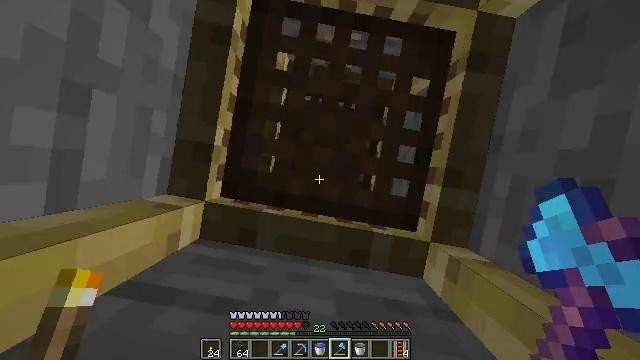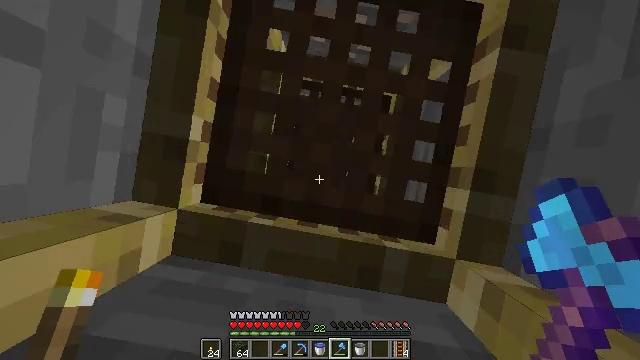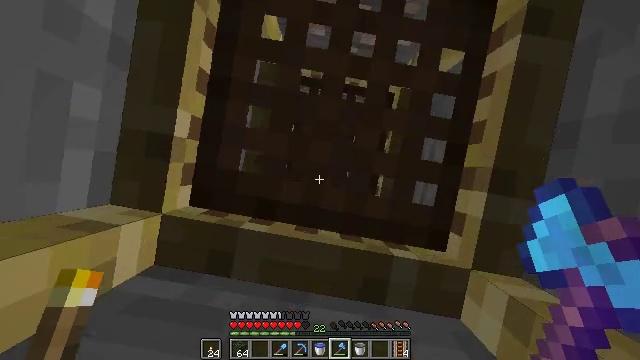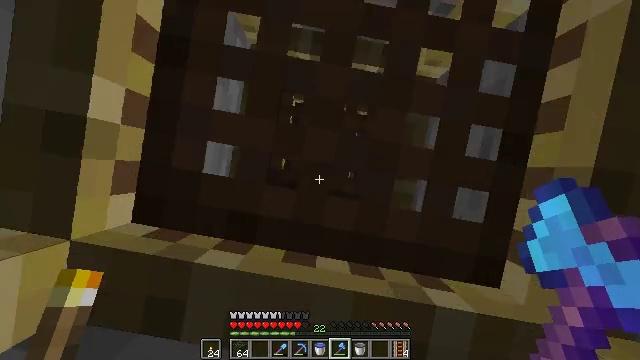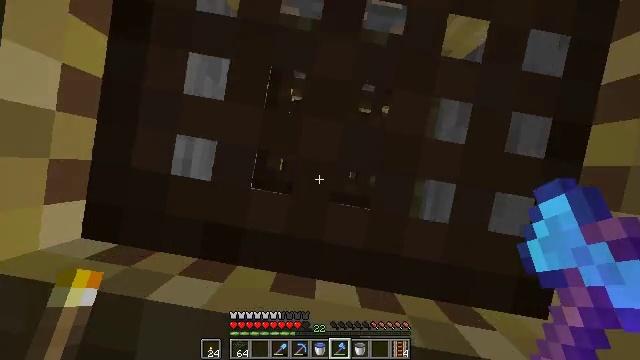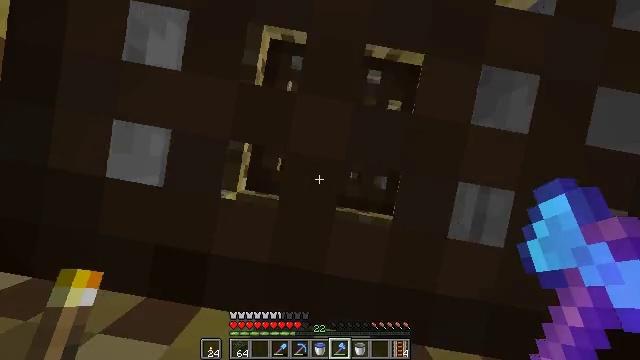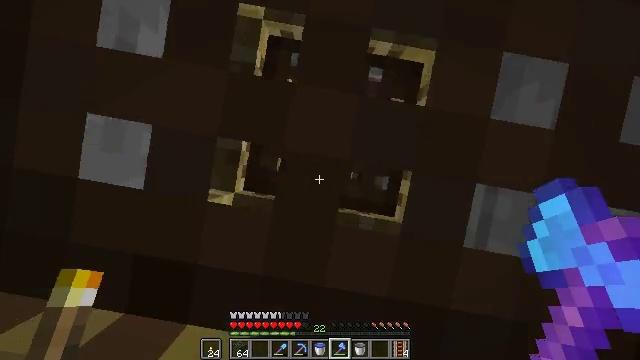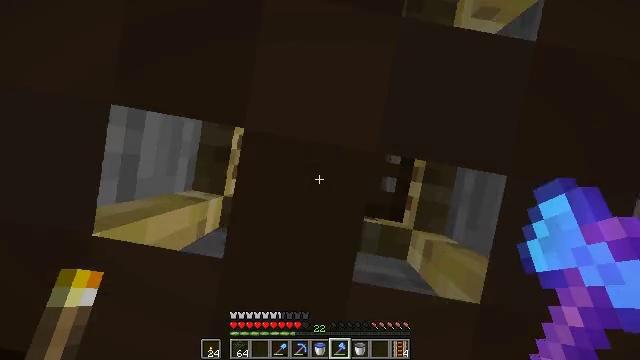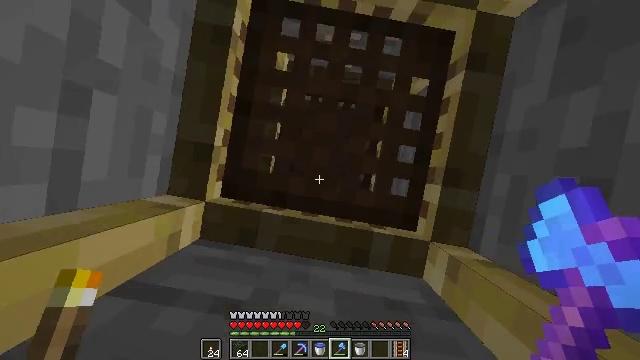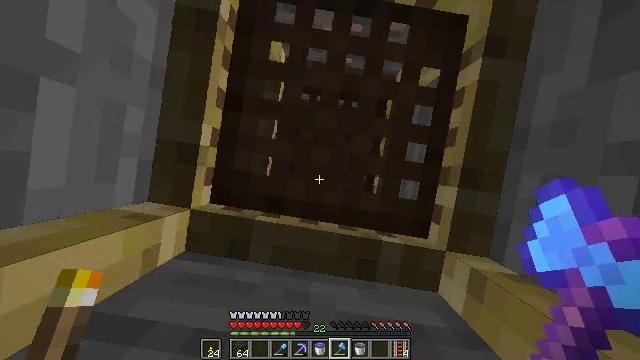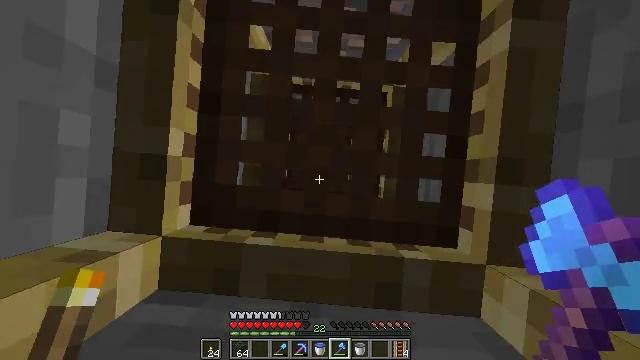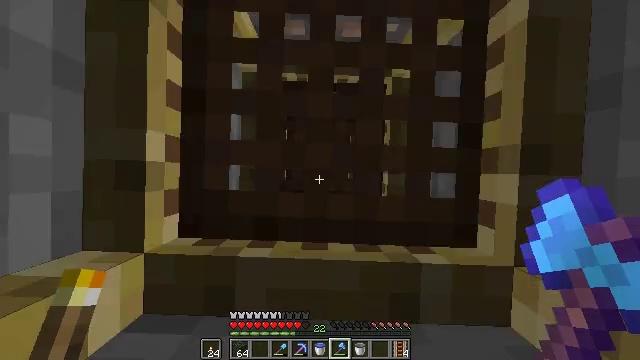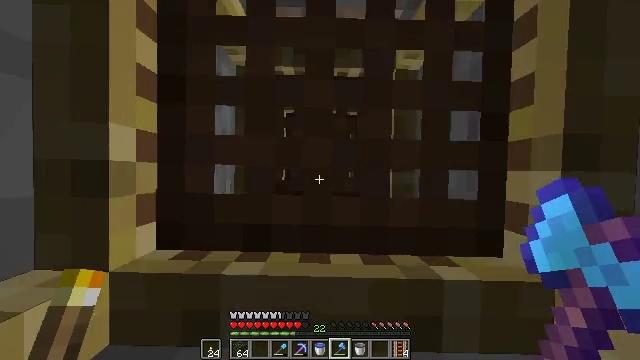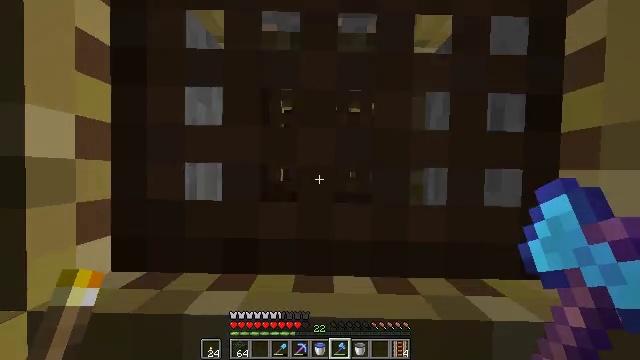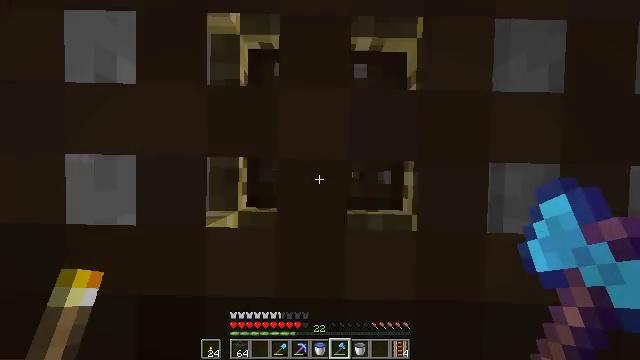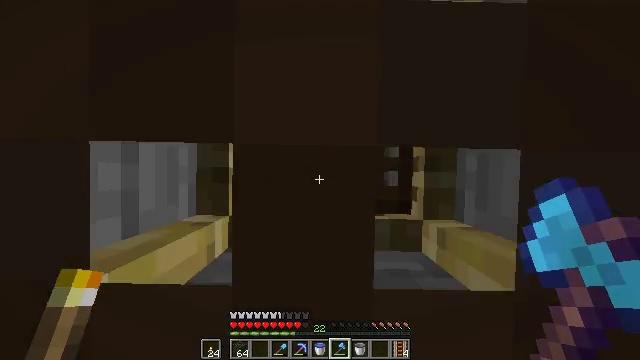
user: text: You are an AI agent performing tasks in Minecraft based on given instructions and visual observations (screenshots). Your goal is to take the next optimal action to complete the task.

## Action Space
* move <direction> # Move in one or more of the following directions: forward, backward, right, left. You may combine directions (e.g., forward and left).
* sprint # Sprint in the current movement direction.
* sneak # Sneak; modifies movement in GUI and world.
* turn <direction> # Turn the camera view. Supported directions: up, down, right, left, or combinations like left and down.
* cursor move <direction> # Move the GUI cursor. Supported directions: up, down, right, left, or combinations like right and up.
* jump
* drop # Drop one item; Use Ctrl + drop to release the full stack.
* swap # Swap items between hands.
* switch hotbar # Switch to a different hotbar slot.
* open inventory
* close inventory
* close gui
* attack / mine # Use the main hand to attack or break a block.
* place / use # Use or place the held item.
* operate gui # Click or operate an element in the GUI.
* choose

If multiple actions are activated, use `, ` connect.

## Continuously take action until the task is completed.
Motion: motion action
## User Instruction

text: Disassemble the ladder.
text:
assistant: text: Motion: jump
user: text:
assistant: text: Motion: jump
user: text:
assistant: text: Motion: jump
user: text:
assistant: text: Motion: jump
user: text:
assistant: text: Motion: jump
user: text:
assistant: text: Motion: jump
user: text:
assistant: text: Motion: jump
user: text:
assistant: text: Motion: jump
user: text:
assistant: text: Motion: jump
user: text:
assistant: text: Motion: turn left and up, jump
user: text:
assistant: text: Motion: turn left, jump
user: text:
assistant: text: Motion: jump
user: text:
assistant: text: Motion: jump
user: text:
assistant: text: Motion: jump
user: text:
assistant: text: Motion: jump
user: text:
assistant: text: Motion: jump
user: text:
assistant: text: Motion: jump
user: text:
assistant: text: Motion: jump
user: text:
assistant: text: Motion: jump
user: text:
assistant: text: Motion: jump
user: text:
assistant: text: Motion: jump
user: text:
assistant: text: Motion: jump
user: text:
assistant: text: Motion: jump
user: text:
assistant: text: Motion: jump
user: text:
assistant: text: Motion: jump
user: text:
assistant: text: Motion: jump
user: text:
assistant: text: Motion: jump
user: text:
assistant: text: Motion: jump
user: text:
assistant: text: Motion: jump
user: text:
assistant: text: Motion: jump